Question: I have an 'ImageView' in 'RelativeLayout'. Problem is my icon is not filling all the space in the 'ImageView'. Its padding inside from all the direction. I found some solution and tried every possible combination, but its not changing a bit. My icon regulation '256*256'.
'''
<?xml version="1.0" encoding="utf-8"?>
<RelativeLayout xmlns:android="http://schemas.android.com/apk/res/android"
android:layout_width="match_parent"
android:layout_height="match_parent"
android:background="#000000"
android:weightSum="1">
<RelativeLayout
android:layout_width="match_parent"
android:layout_height="109dp"
android:gravity="center"
android:layout_centerVertical="true"
android:layout_alignParentLeft="true"
android:layout_alignParentStart="true">
<ImageView
android:adjustViewBounds="true"
android:scaleType="fitXY"
android:background="@drawable/iconforalbumgrid"
android:id="@+id/albumCover"
android:layout_gravity="left"
android:layout_width="80dp"
android:layout_height="80dp"
android:layout_centerVertical="true"
android:layout_alignParentLeft="true"
android:layout_alignParentStart="true" />
<TextView
android:singleLine="true"
android:id="@+id/albumName"
android:layout_gravity="center"
android:layout_width="match_parent"
android:layout_height="wrap_content"
android:textSize="20dp"
android:text="TextView"
android:textColor="#ffffff"
android:layout_alignTop="@+id/albumCover"
android:layout_toRightOf="@+id/albumCover"
android:layout_toEndOf="@+id/albumCover" />
<TextView
android:singleLine="true"
android:paddingTop="10dp"
android:textColor="#ffffff"
android:layout_width="wrap_content"
android:layout_height="wrap_content"
android:textAppearance="?android:attr/textAppearanceMedium"
android:text="Medium Text"
android:id="@+id/textView55"
android:layout_below="@+id/albumName"
android:layout_toRightOf="@+id/albumCover"
android:layout_toEndOf="@+id/albumCover" />
<TextView
android:singleLine="true"
android:textColor="#ffffff"
android:layout_width="wrap_content"
android:layout_height="wrap_content"
android:textAppearance="?android:attr/textAppearanceSmall"
android:text="Small Text"
android:id="@+id/textView56"
android:layout_alignBottom="@+id/albumCover"
android:layout_toRightOf="@+id/albumCover"
android:layout_toEndOf="@+id/albumCover" />
</RelativeLayout>
</RelativeLayout>
'''

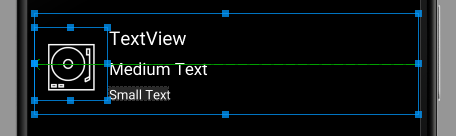
Answer: I think you are having the transparent area around the image.
You have to use an updated image without a transparent area